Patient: sex M, age 62
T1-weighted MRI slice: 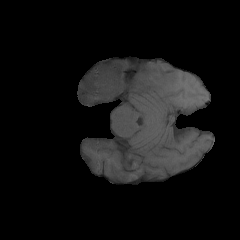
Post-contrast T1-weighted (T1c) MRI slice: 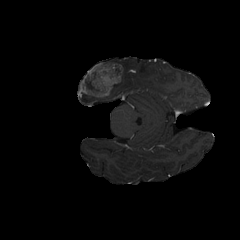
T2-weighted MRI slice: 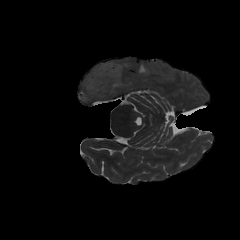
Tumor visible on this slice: yes
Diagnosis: Glioblastoma, IDH-wildtype
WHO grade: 4